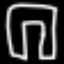
Label: pants